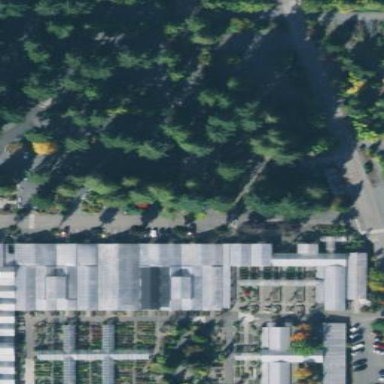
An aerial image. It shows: Greenhouse used for horticulture.